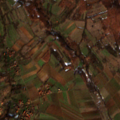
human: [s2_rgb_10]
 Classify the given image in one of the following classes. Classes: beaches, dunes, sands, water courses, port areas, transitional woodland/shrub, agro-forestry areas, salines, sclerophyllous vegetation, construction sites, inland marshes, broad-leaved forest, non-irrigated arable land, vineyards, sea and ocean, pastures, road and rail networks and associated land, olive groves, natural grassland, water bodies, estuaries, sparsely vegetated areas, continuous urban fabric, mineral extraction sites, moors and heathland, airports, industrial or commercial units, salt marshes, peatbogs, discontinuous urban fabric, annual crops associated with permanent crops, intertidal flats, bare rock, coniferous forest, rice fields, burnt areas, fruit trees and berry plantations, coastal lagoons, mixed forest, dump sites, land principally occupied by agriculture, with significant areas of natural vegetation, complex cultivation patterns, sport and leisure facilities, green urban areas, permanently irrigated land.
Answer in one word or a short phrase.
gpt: discontinuous urban fabric, non-irrigated arable land, complex cultivation patterns, land principally occupied by agriculture, with significant areas of natural vegetation, broad-leaved forest